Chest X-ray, PA view. Patient: 39 years old, sex F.
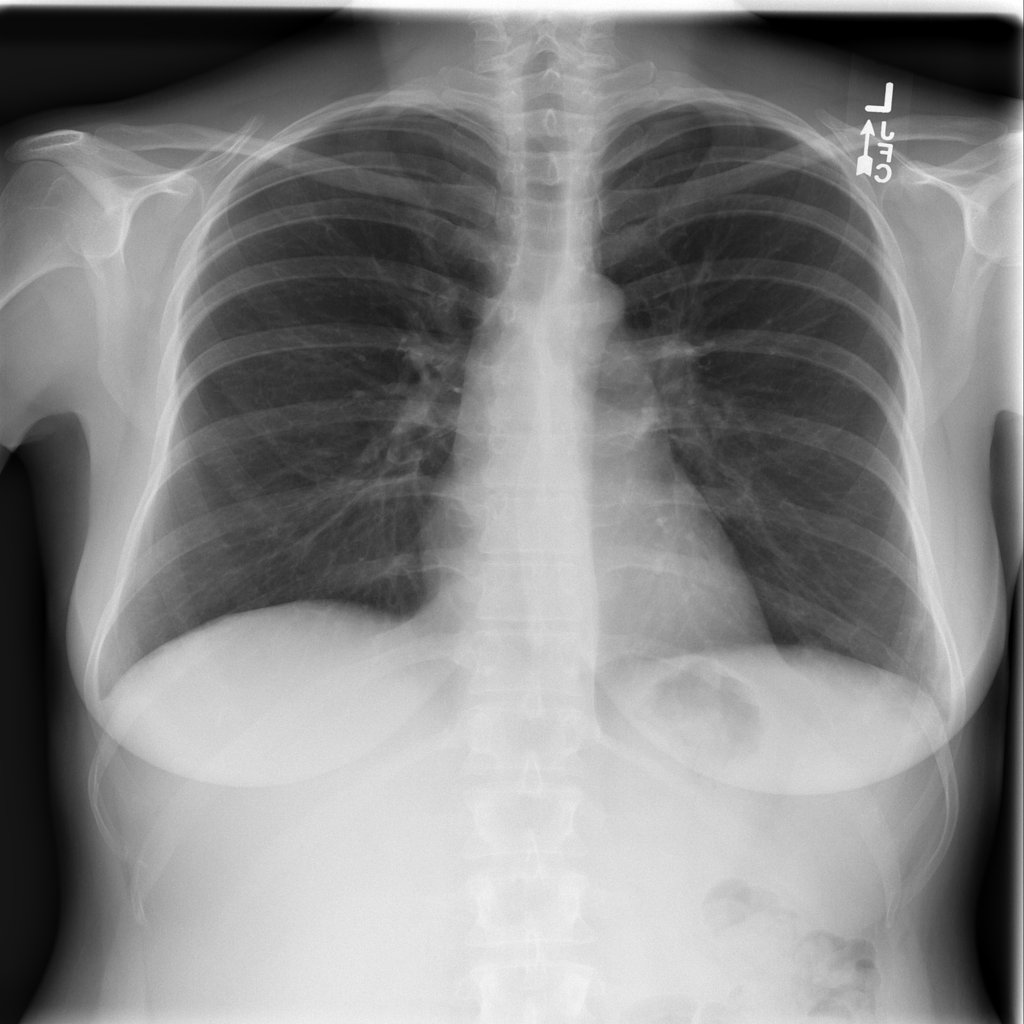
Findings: Infiltration